Field crop: maize
Growth stage: 2
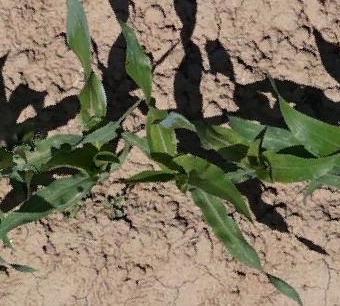
Species: maize